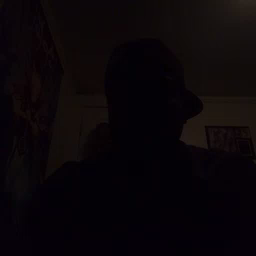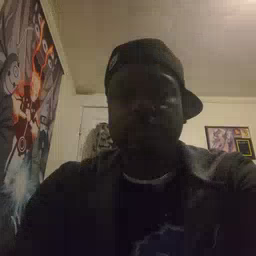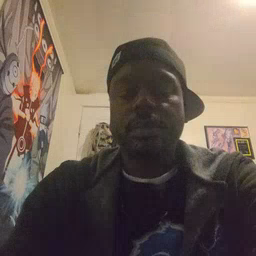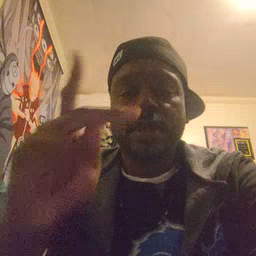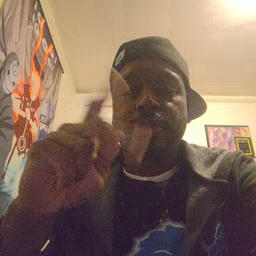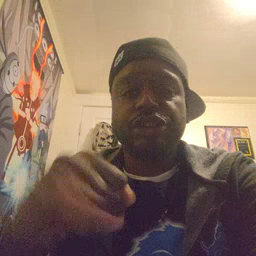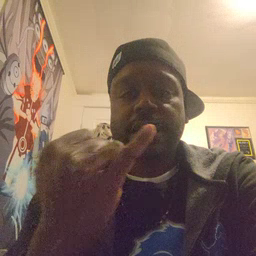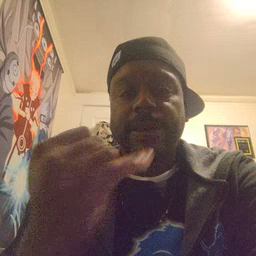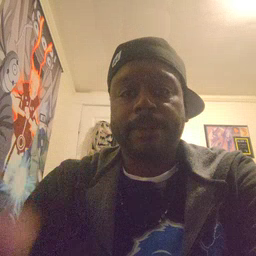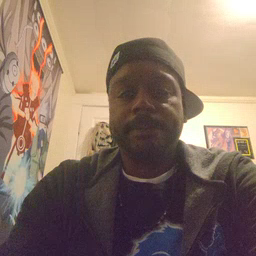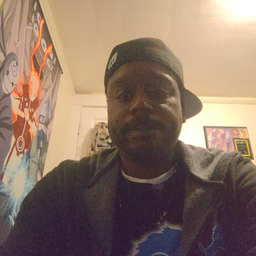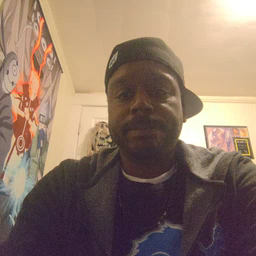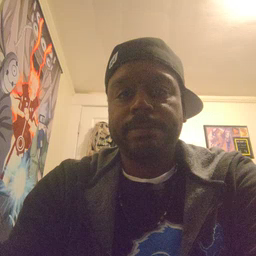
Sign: pajamas